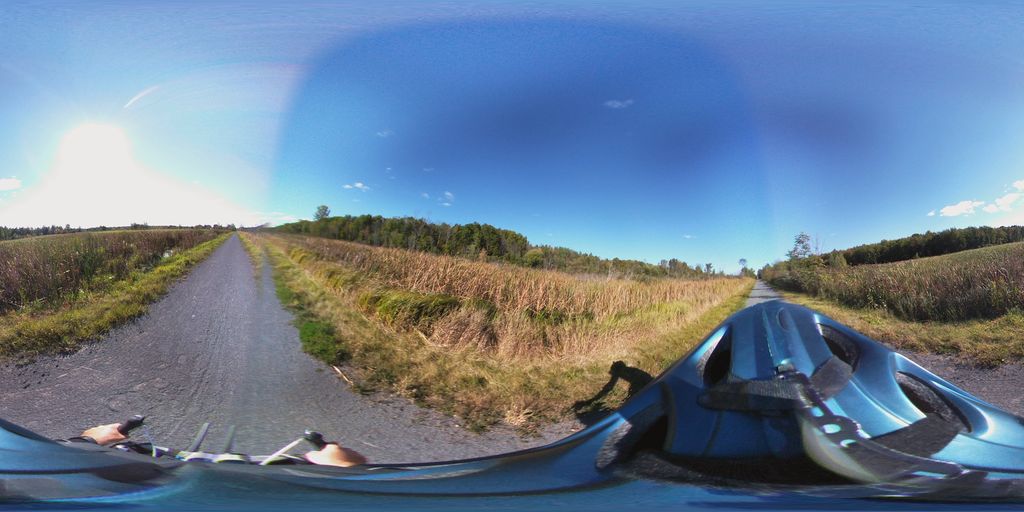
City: ottawa-gatineau